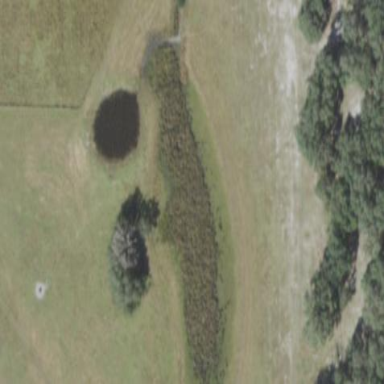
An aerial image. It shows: Marshy wetland area.